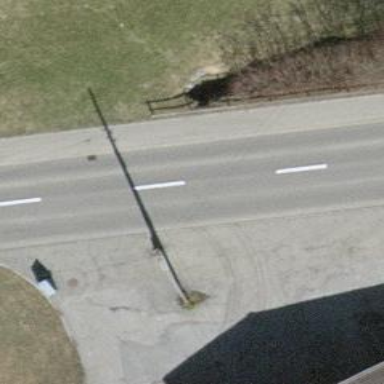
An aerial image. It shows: Secondary road with asphalt surface.